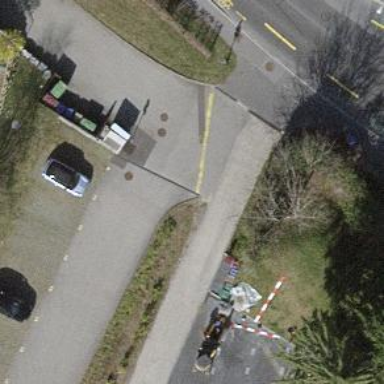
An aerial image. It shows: Driveway leading to service road.